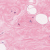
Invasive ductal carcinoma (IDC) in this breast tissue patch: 0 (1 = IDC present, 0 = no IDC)